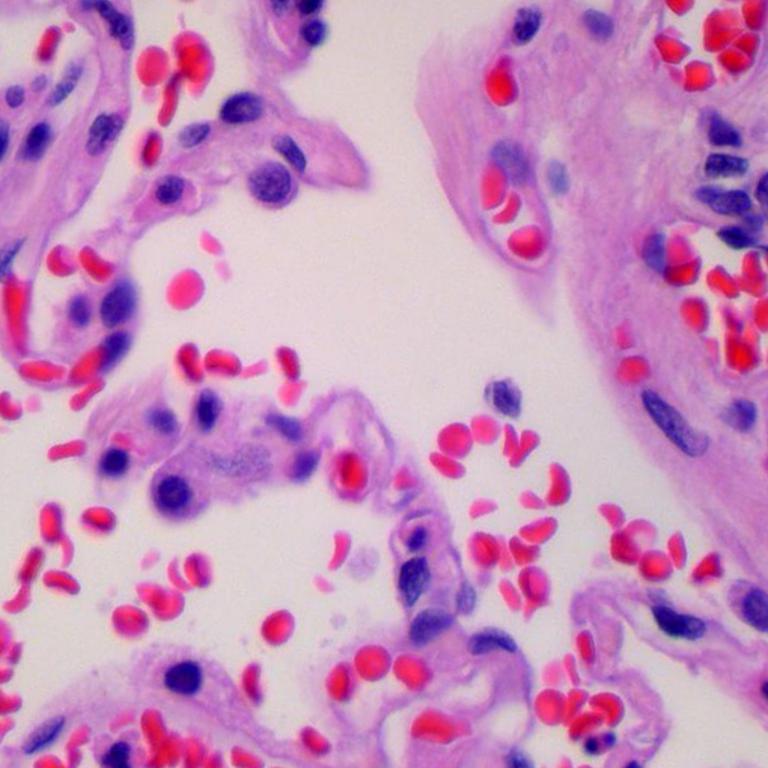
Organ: lung
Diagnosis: benign